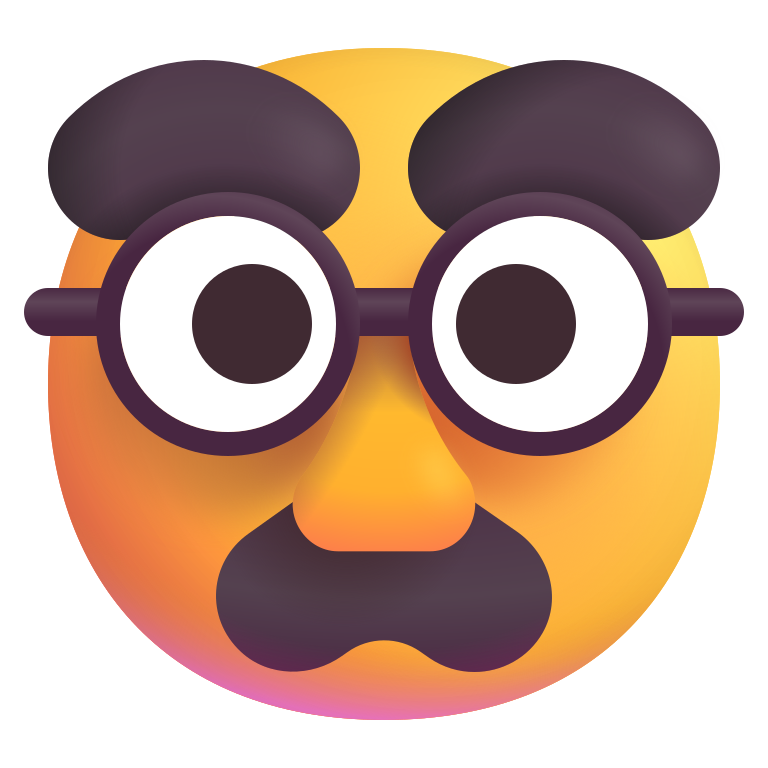
disguised face color